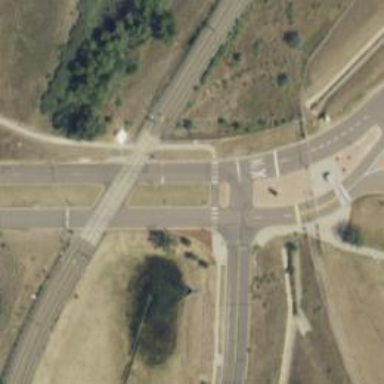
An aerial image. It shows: Marked asphalt cycleway with crossing.